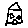
Label: house